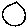
Label: circle